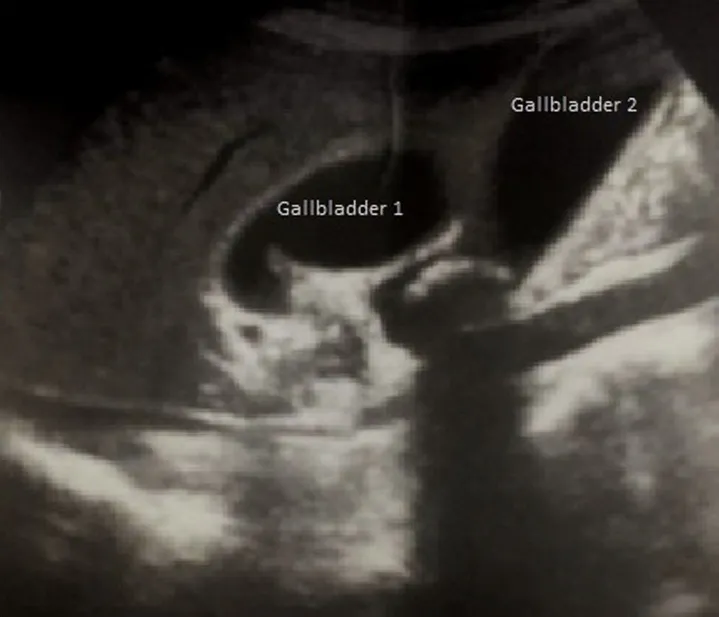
Ultrasonography findings showing two separate gallbladders (Gallbladder A and Gallbladder B) in fossa area.
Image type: radiology (ultrasound)